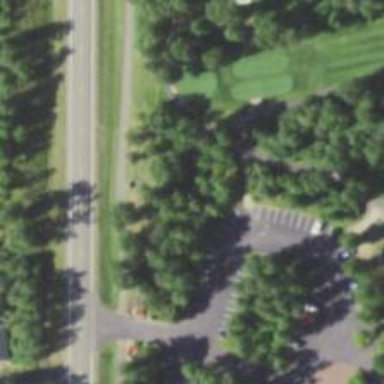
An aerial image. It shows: Path for golf carts.